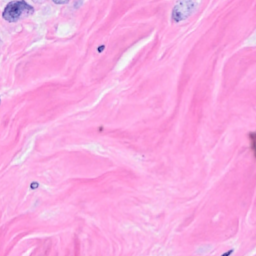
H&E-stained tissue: Breast